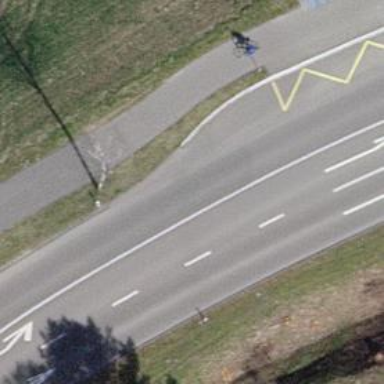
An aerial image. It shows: Secondary road with asphalt surface.